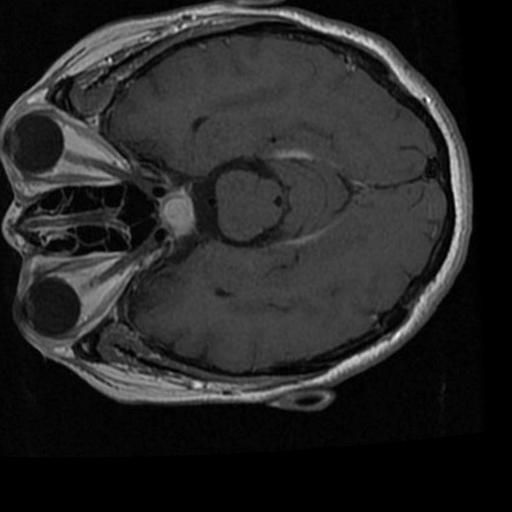
Label: brain_tumor